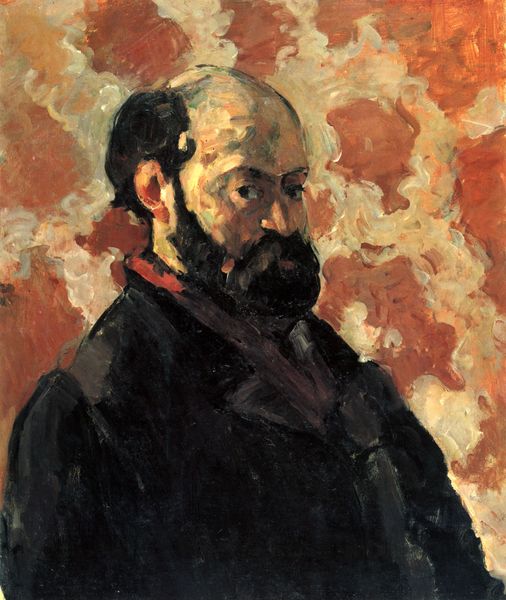
Titel: Selbstbildnis
Künstler: Paul Cézanne
Institution: Privatsammlung
Schlagwörter: dunkel, gemälde, kopf, mann, schatten, weiß, cezanne, gelb, grün, impressionismus, ocker, braun, degas, grau, haar, hell, hintergrund, licht, mund, nase, ohr, orange, profil, schwarz, stirn, blick, rot, schal, beige, expressionismus, malerei, muster, ornament, alt, anzug, bart, hemd, jacke, schnurrbart, wand, augen, böse, gesicht, inkarnat, kragen, samt, vollbart, bildnis, herr, portrait, porträt, öl, pastos, auge, haare, mantel, sitzend, augenbrauen, bruststück, kontrast, ohren, poträt, wangen, schwer, farben, modern, farbe, lila, violett, van gogh, beleuchtung, ölgemälde, unruhe, dick, duktus, tapete, wolle, krawatte, ernst, barbe, calvitie, chauve, glatze, halstuch, homme, pupillen, redingote, maler, manet, bauch, platte, wange, revers, selbstporträt, skepsis, corinth, lovis corinth, gogh, künstler, selbstbildnis, politiker, halbglatze, stirnglatze, halbprofil, hintergund, seitenprofil, rouge, sombre, freundlich, peinture, postimpressionismus, couleur, monet, gros, picasso, sezanne, untersetzt, grimm, veste, autoportrait, wese, pissaro, cravate, #mantel, dégarni, vn gogh impressionismus, corpulent, manreau